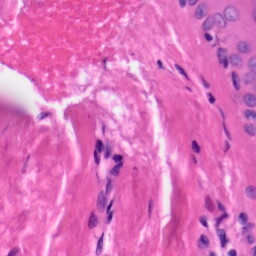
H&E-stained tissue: Skin